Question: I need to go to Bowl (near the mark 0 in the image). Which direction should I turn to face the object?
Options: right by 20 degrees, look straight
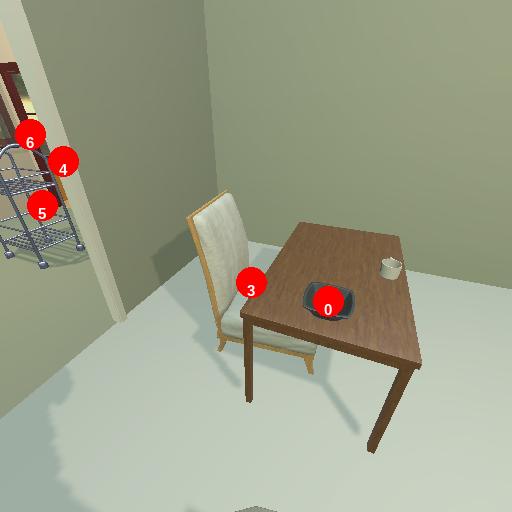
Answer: right by 20 degrees